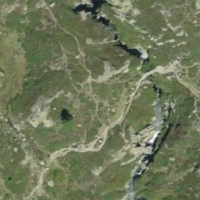
EUNIS habitat code: 23
Species observed at this site:
Vaccinium uliginosum
Crepis aurea
Anthus spinoletta